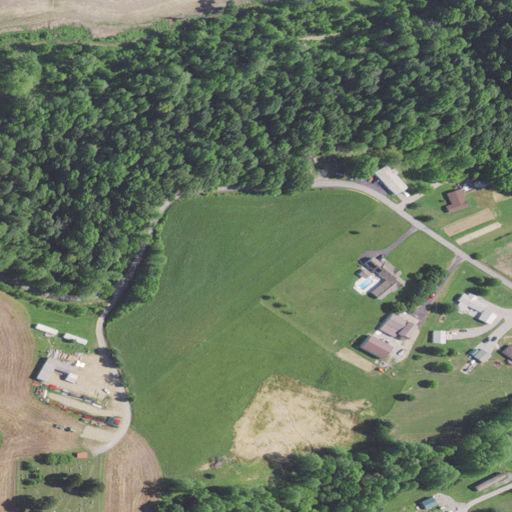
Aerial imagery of ridge(s) in Kentucky named Walnut Hill Ridge containing pasture, open development, mixed forest, deciduous forest, cultivated crops, low intensity development, and high intensity development